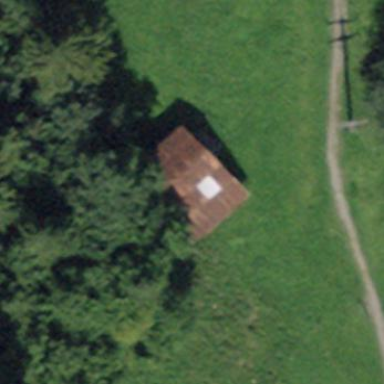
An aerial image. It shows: Rural barn.